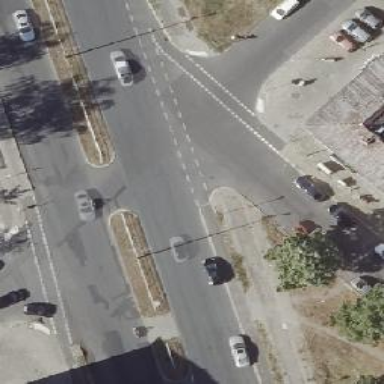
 there is cycle track. The parking lanes on both sides are parallel and on-street."